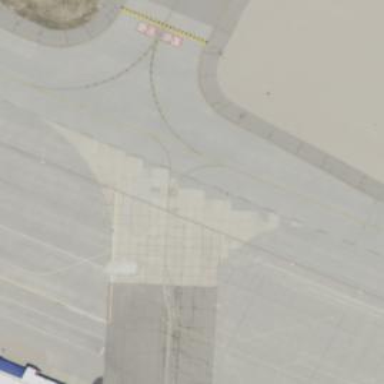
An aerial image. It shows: View of taxiway at the airport.